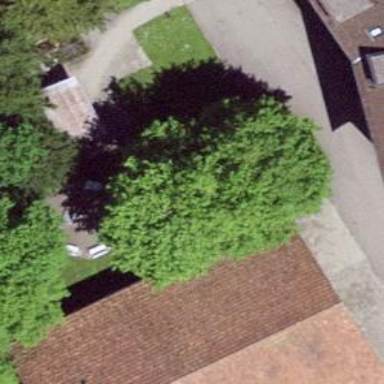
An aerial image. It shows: Urban tree adds touch of nature to the surroundings.